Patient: sex M, age 46
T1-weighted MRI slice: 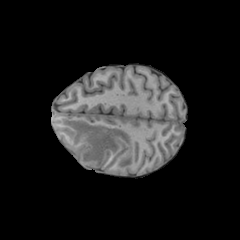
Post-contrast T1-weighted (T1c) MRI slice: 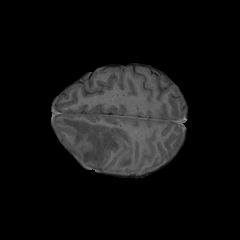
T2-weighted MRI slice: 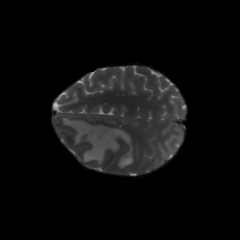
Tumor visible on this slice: yes
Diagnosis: Glioblastoma, IDH-wildtype
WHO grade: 4